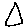
Label: triangle